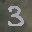
Label: 3